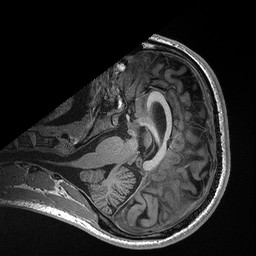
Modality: T1w
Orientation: axial
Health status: healthy
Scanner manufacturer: siemens
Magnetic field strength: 3 T
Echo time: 0.00298 s